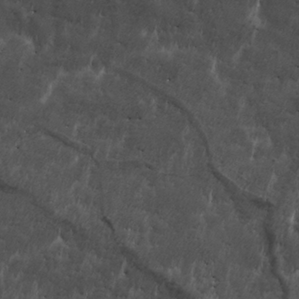
Label: non_frost